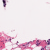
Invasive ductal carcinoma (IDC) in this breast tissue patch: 0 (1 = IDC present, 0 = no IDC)